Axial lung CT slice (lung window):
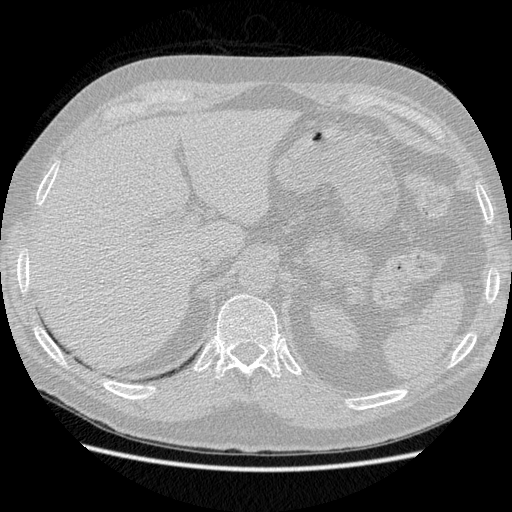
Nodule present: no